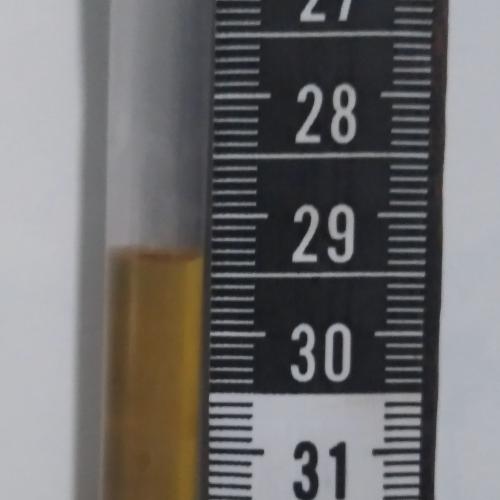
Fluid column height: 29.3 cm